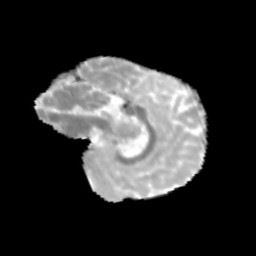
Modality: MD
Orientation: sagittal
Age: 13
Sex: female
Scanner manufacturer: siemens
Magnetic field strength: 3 T
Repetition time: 3.8 s
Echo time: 0.07 s